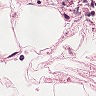
Metastatic tissue present: no